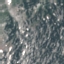
Land use / land cover class: HerbaceousVegetation